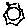
Label: sun